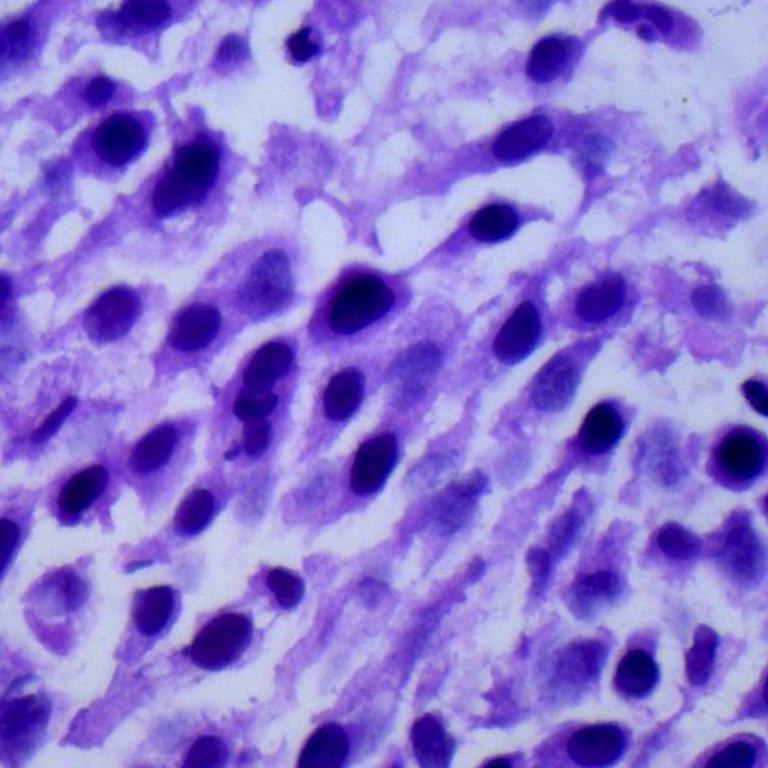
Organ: lung
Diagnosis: squamous carcinomas